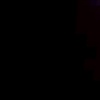
Label: space